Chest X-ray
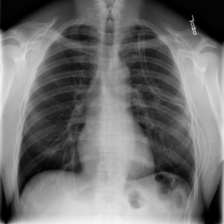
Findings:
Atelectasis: negative
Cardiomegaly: negative
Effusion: positive
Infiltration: negative
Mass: negative
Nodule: positive
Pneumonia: negative
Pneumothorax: negative
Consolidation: negative
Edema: negative
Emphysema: negative
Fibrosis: negative
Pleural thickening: negative
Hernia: negative